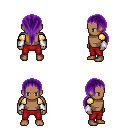
a pixel art fantasy rpg character, male body template, human, dark skin, gold arm armor, red pants, purple ponytail hairstyle, white cloth bracers, four views (front, back, left, right), 2x2 character sprite sheet, small pixel art, hard edges, no anti-aliasing